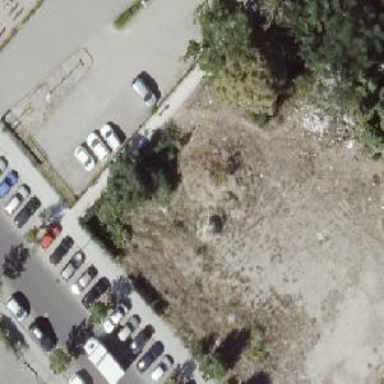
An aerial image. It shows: Street-side parking area.